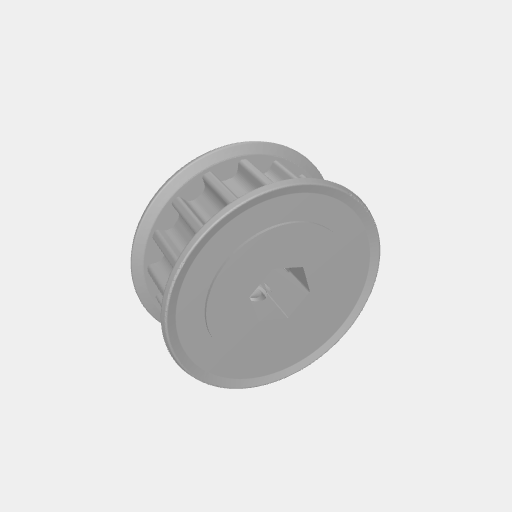
Part: Pulley8ID16T